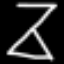
Label: hourglass